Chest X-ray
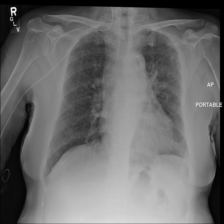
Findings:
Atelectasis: negative
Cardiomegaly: negative
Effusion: negative
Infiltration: negative
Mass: negative
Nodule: negative
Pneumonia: negative
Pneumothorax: negative
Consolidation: negative
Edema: positive
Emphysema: negative
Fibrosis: negative
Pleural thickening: negative
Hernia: negative